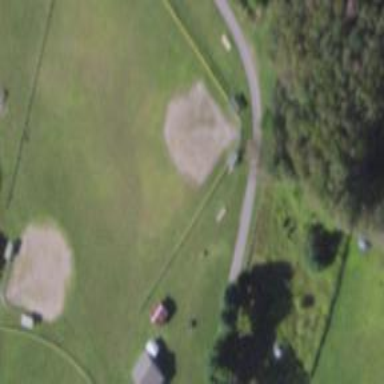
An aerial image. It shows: Baseball pitch for leisure land activities.